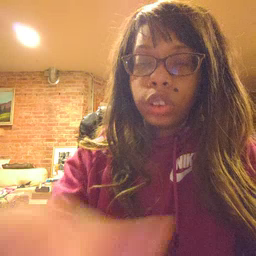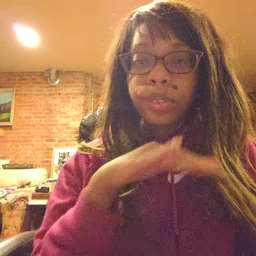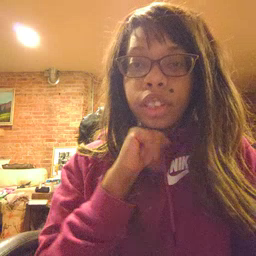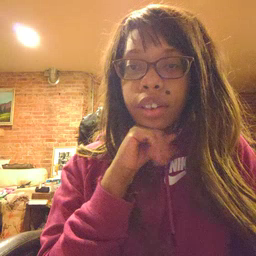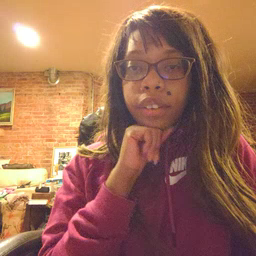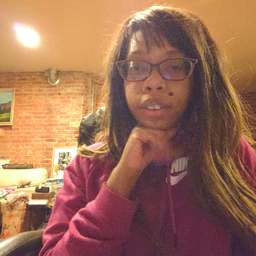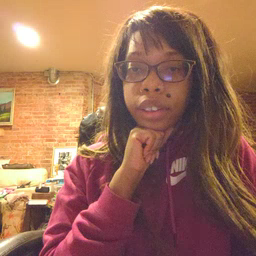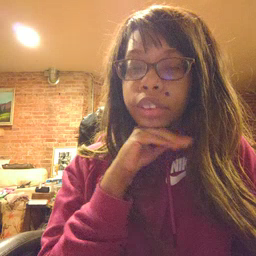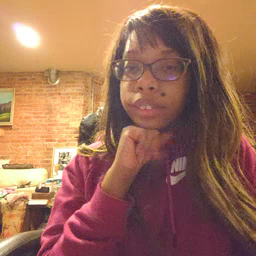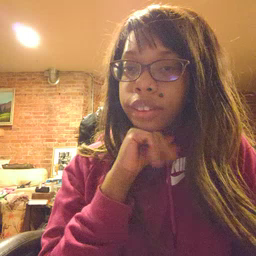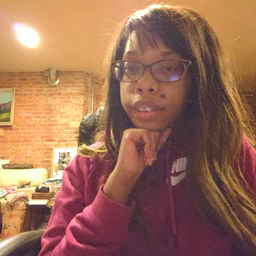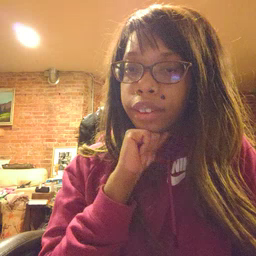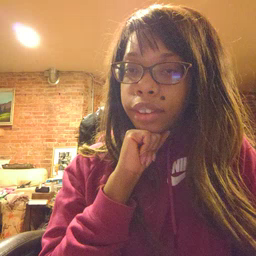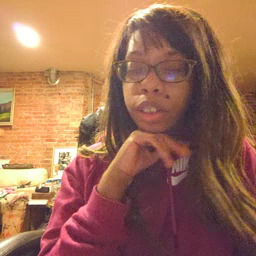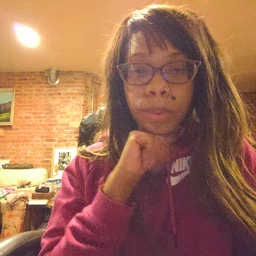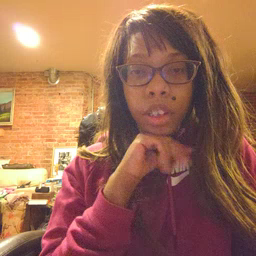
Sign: pig